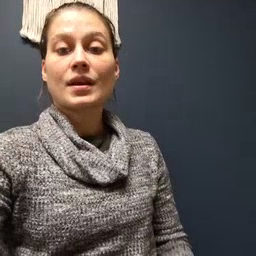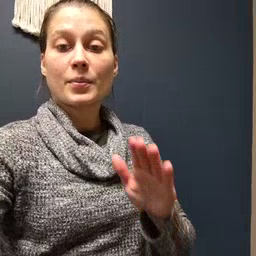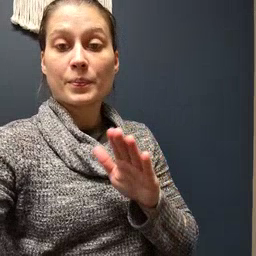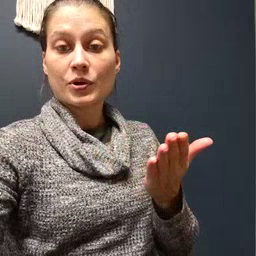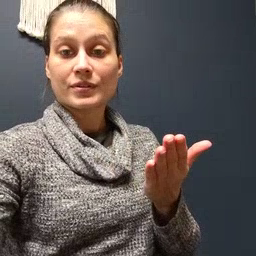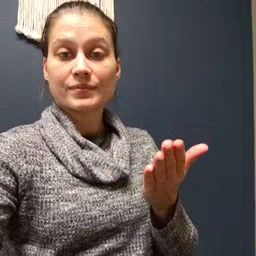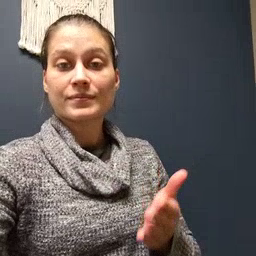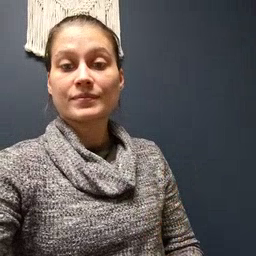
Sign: book